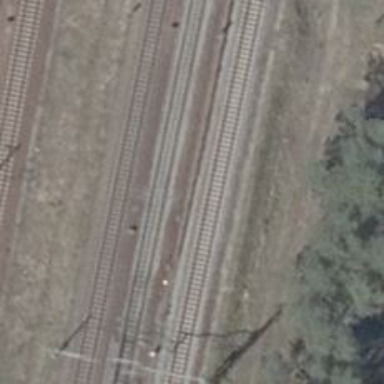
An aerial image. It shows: Railway junction.